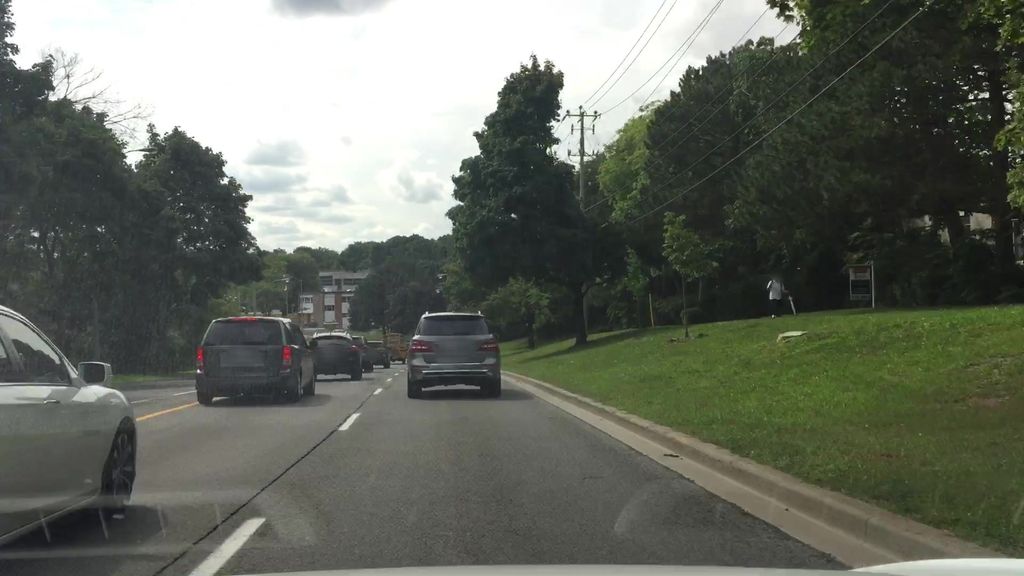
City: toronto